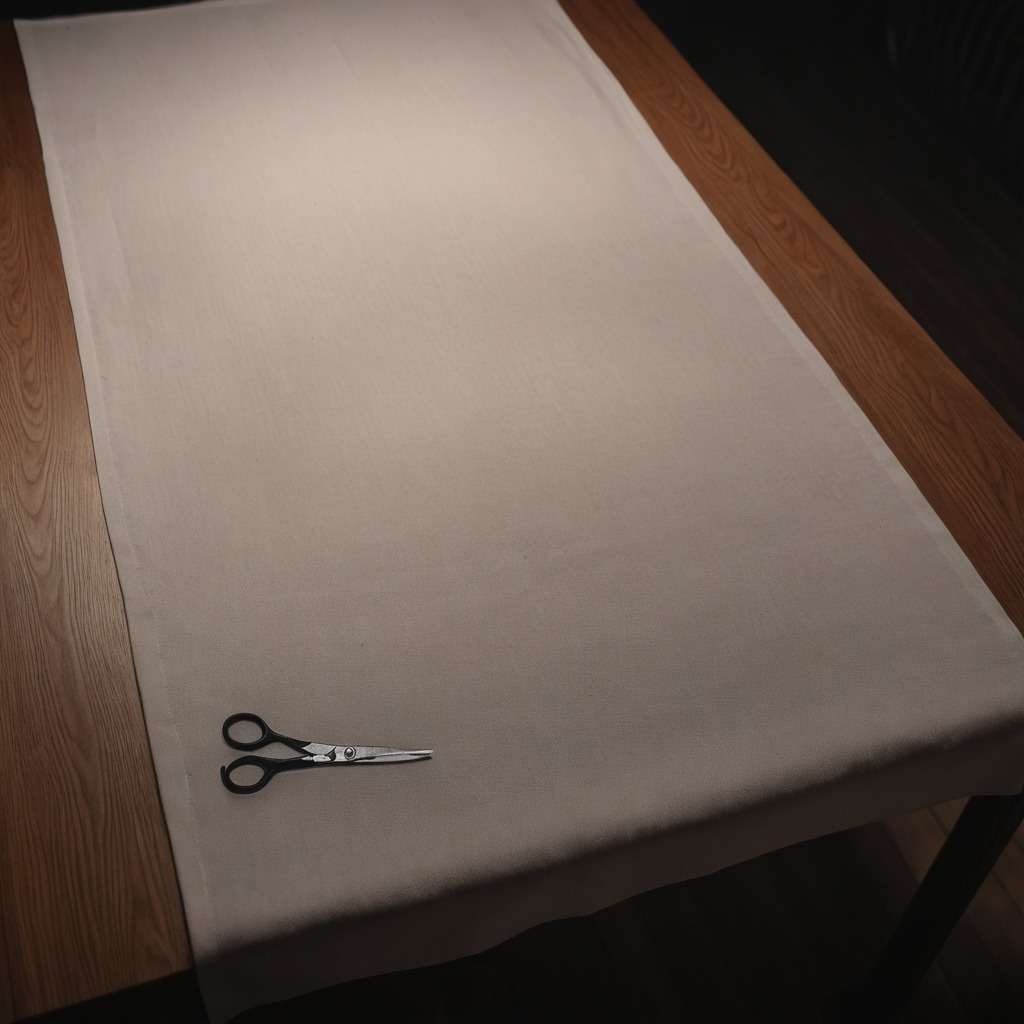
A scissor lies on the wooden table.